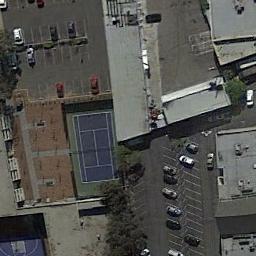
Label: tennis_court